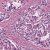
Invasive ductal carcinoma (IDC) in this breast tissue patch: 1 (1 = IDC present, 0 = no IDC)